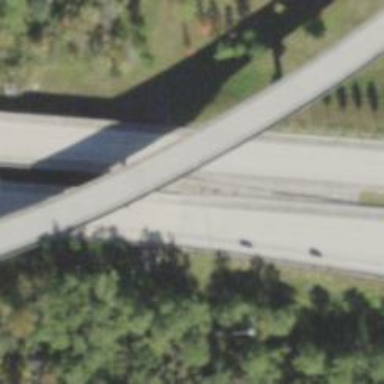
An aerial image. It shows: Bridge over motorway.